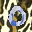
Label: 0